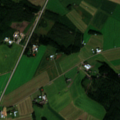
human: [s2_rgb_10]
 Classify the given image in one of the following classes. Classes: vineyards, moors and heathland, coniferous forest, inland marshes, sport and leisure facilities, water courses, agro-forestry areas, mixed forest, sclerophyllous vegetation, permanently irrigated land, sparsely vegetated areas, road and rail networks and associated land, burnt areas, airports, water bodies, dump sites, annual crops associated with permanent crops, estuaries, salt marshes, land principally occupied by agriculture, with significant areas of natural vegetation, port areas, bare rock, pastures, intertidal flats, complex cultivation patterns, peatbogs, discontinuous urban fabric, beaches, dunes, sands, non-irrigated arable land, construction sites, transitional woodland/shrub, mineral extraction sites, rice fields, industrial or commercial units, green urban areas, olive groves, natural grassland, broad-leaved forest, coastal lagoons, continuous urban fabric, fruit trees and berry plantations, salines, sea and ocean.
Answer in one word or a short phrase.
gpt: non-irrigated arable land, land principally occupied by agriculture, with significant areas of natural vegetation, mixed forest